Interaction volume radius: 10 \u00c5
Interaction volume height: 15 \u00c5
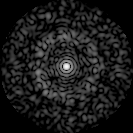
Disorder parameter: 0.8287